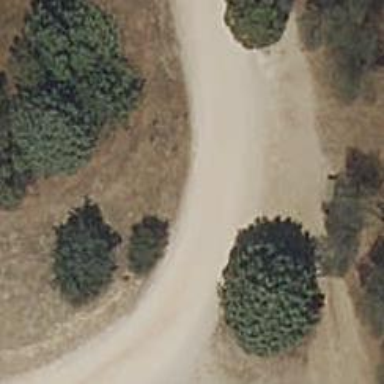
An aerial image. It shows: Compacted grade2 footway.